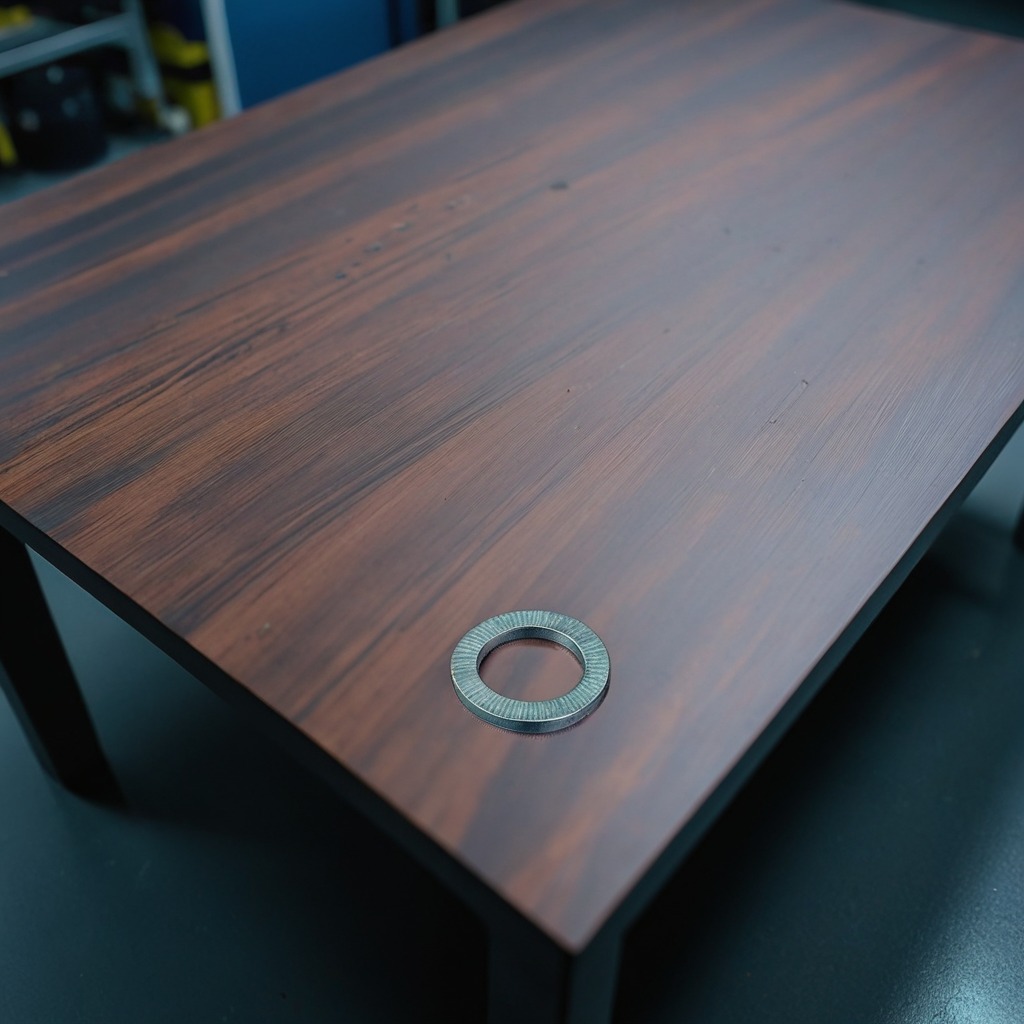
A flat metal washer is lying on the table.